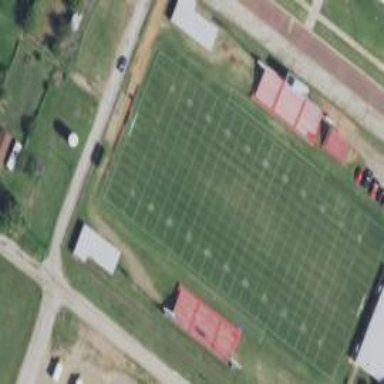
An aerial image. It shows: American football pitch for leisure and sport activities.